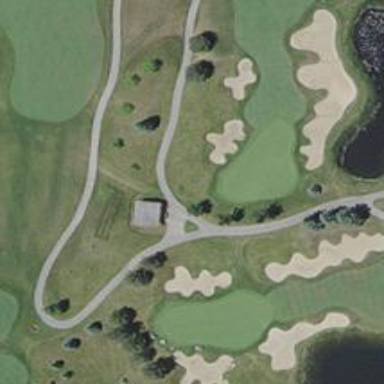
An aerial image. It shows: Service road used as golf cart path.